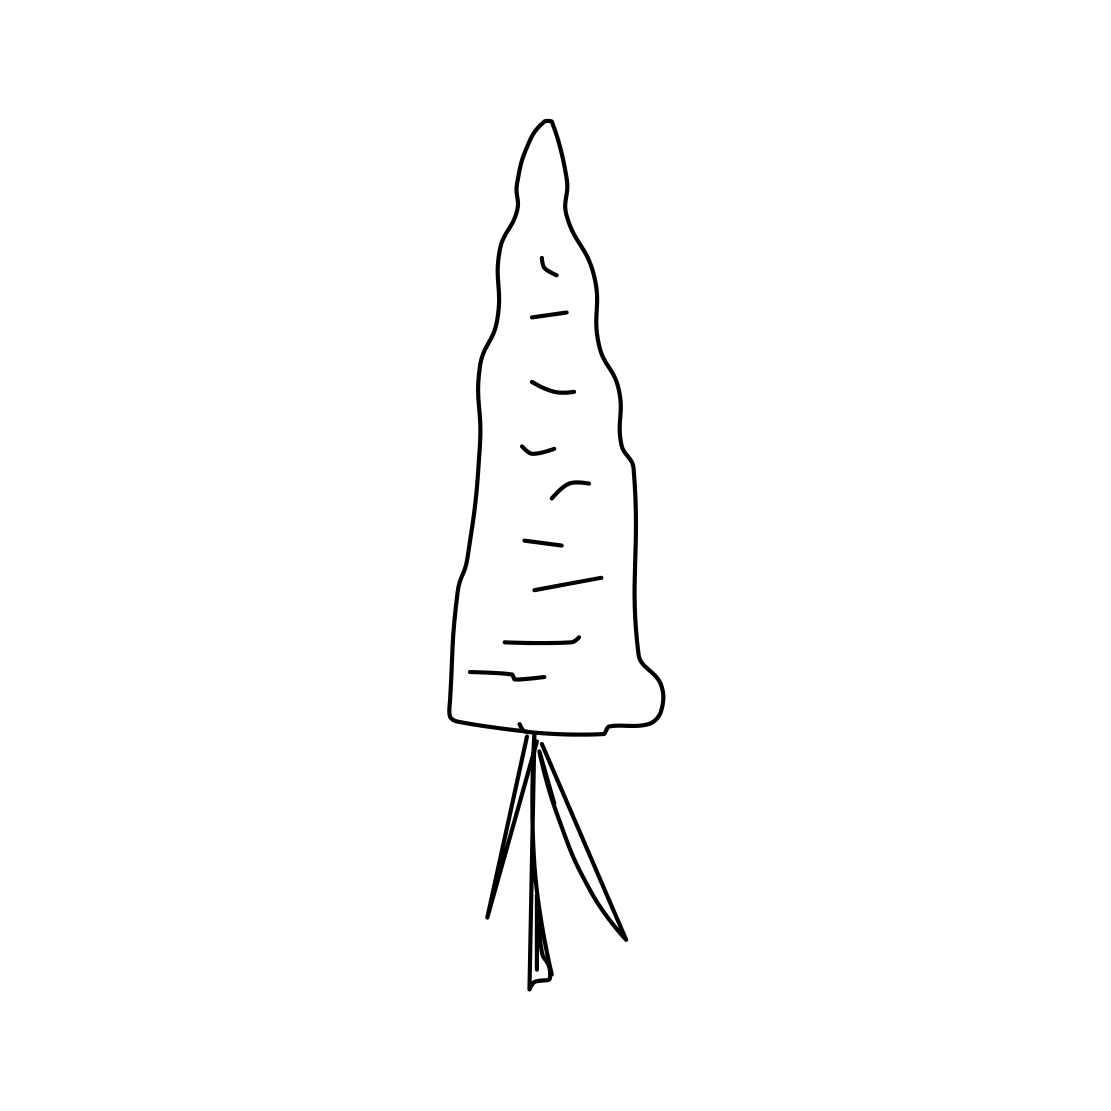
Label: carrot